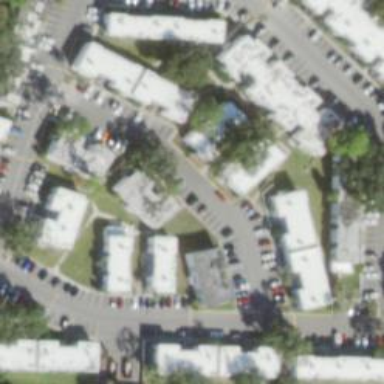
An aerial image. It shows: Living street.